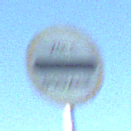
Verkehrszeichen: Zollstelle
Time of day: MorningAfternoon
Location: Outdoor (Nature)
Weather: Clear
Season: Autumn
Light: Natural